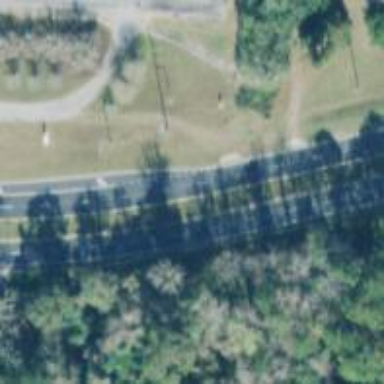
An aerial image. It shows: Asphalt dual carriageway at the trunk highway level.